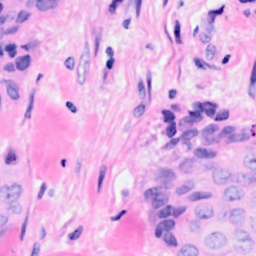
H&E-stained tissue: Breast